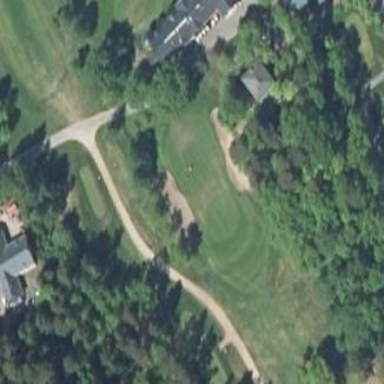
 specifically golf. It features beautiful fairway for golf enthusiasts to enjoy."